Current action and preconditions to check: trajectory_clear

Your task: For each precondition in the list above, predict whether it will hold at this action.

Consider the current scene as observed from the mobile robot's camera, and analyze the predicted future states of all dynamic agents (e.g., people, animals, vehicles, or any moving entities) within the NEXT SECOND.

IMPORTANT: Only answer "very likely" if you are absolutely certain—based on strong, clear evidence—that a dynamic agent will violate the precondition in the predicted future state. Do NOT answer "very likely" for unlikely, ambiguous, or low-probability risks.

Ask yourself for each precondition: Is there a high probability, with clear and convincing evidence, that the predicted future states of any dynamic agent will interfere with the predicted future state of the currently executing action within the NEXT SECOND, causing that precondition to fail?

Assess the risk level based on these predictions. Use "likely" or "very likely" if motions create a clear risk of interference.

Use "neutral" or "improbable" if agents are nearby but their predicted paths are clearly diverging or non-conflicting.

Failure Risk Categories: "very improbable", "improbable", "neutral", "likely", "very likely"

Answer Format: Output ONLY the probability_of_failure value from these categories: "very improbable", "improbable", "neutral", "likely", "very likely"

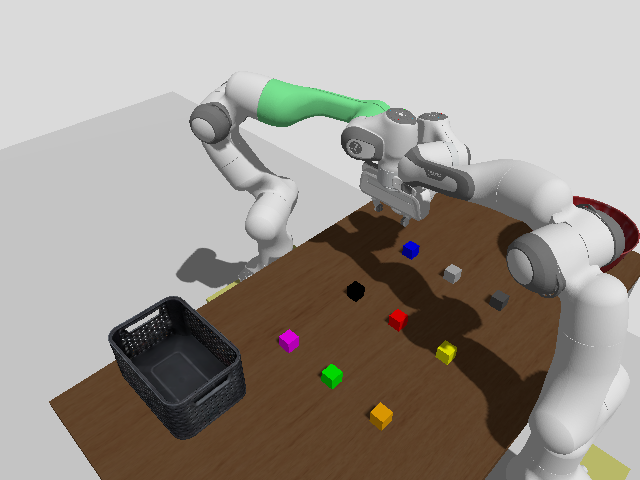

Answer: likely